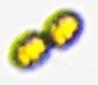
Label: Margalefidinium